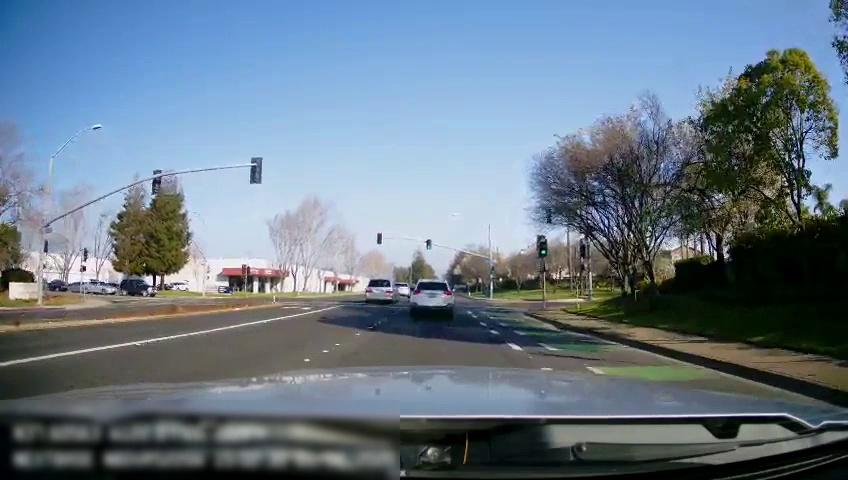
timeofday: Day
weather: Sunny
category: Drivable Space
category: Drivable Space
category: Vehicles | Car
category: Vehicles | Car
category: Vehicles | Car
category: Vehicles | SUV
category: Vehicles | SUV
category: Vehicles | Van
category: Vehicles | SUV
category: Lanes | Alternate Lane
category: Lanes | Alternate Lane
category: Lanes | Current Lane
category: Lanes | Current Lane
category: Traffic | Lights
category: Traffic | Lights
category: Traffic | Lights
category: Traffic | Lights
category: Traffic | Lights
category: Traffic | Lights
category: Traffic | Lights
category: Traffic | Lights
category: Traffic | Lights
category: Traffic | Lights
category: Traffic | Lights
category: Traffic | Lights
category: Traffic | Lights